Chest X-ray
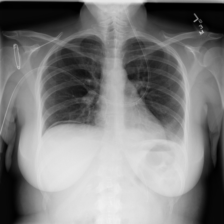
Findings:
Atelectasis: negative
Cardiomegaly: negative
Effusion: negative
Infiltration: negative
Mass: negative
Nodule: negative
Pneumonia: negative
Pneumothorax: negative
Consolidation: negative
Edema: negative
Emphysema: negative
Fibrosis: negative
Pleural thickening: negative
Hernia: negative